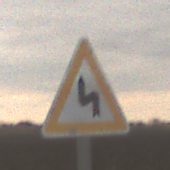
Verkehrszeichen: DoppelkurveZunaechstLinks
Umgebung: Outdoor, Nature
Tageszeit: MorningAfternoon
Wetter: Overcast
Licht: Natural
Jahreszeit: NotSpecified
Kontrast: LowContrast